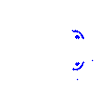
Particle: pion